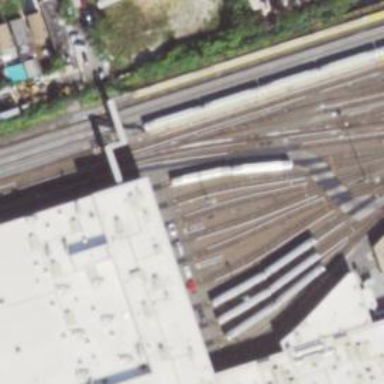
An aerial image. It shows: Railway yard with electrified rails. There is building passage tunnel.